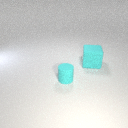
large cyan rubber cube behind small cyan rubber cylinder